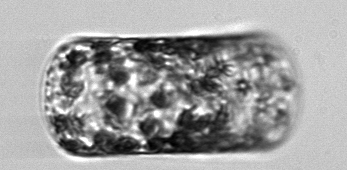
Label: Guinardia_flaccida